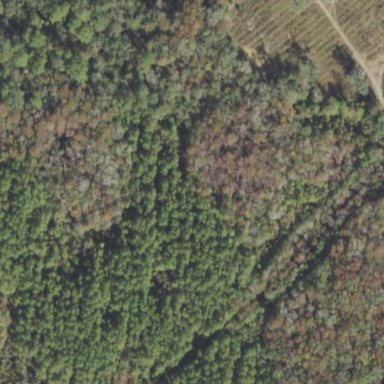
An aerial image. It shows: Forest dominated by needle-leaved trees.